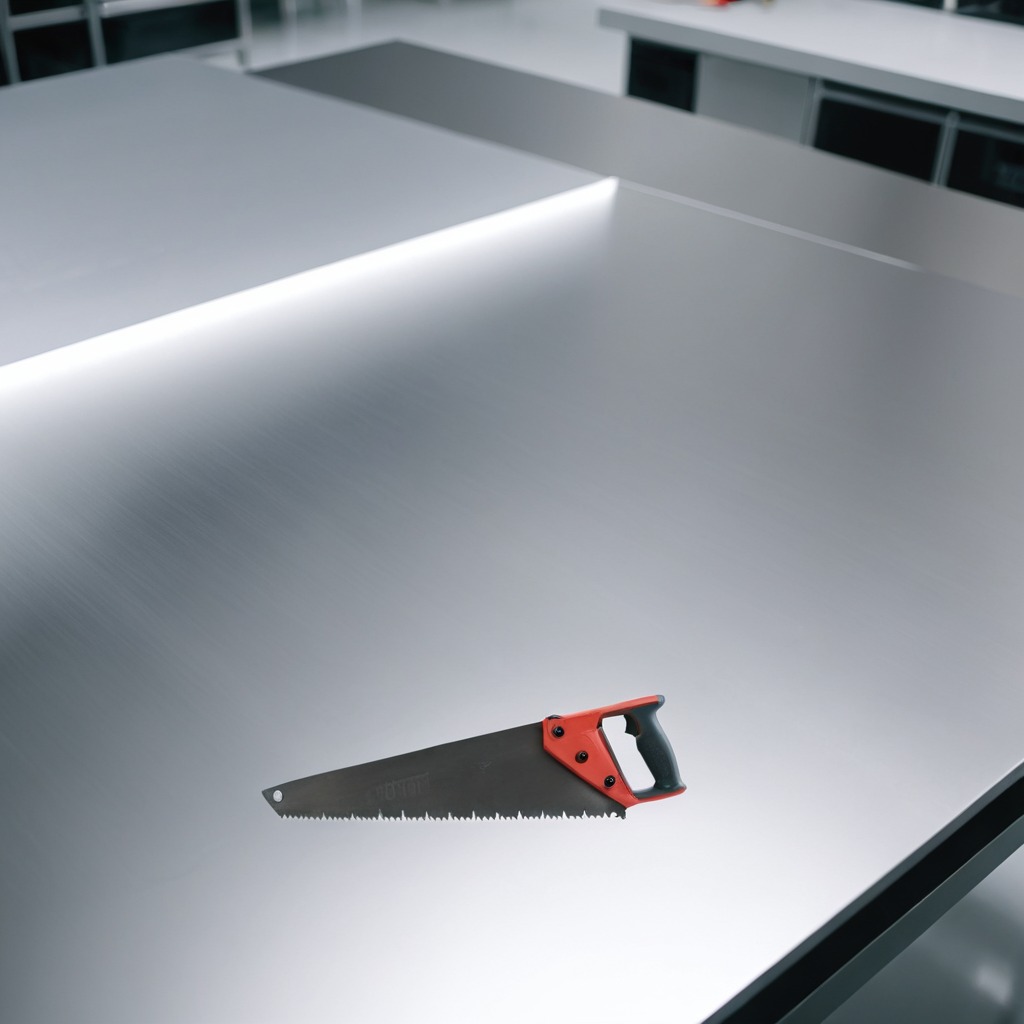
A metal saw is lying on a stainless steel table in a high-end prototyping lab.